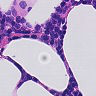
Metastatic tissue present: no